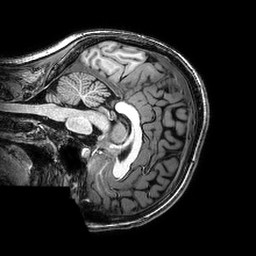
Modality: T1w
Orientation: sagittal
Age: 22
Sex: female
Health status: healthy
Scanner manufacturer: philips
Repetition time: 0.008127 s
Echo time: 0.00373 s